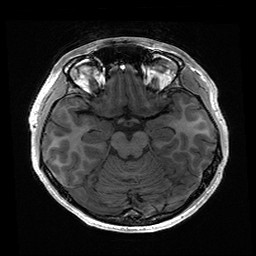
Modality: T1w
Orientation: sagittal